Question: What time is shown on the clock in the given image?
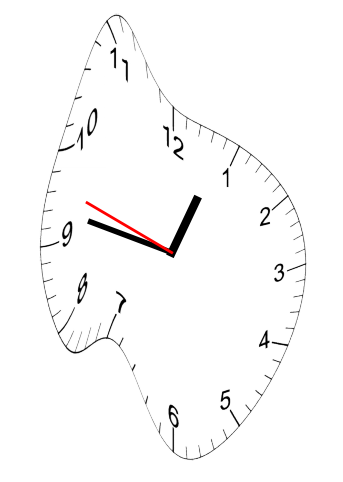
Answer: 12:46:48